Question: In my current project, I have multiple forms for 6 different types of Promotion. My current UI design is to pop up a mini form on run which allows the users to select promotion type and direct them to each form based on the selection.
Instead, I'd like to use 'TreeView' control like 'Windows Explorer' left pane and group them under one main root so that I'll not need to create multiple forms for each type of promotion.
Layout will be like this:

> My question is how can I manage controls from different forms?
If I put all the controls together under one form and show/hide on 'NodeMouseClick' Event, my design view will be very messy.
In 'tab control', I can 'manage a related set of controls under each tab'.
But I think that using tab control for each type of promotion is not the right way to do it.
Any help or suggestion will be very much appreciated!
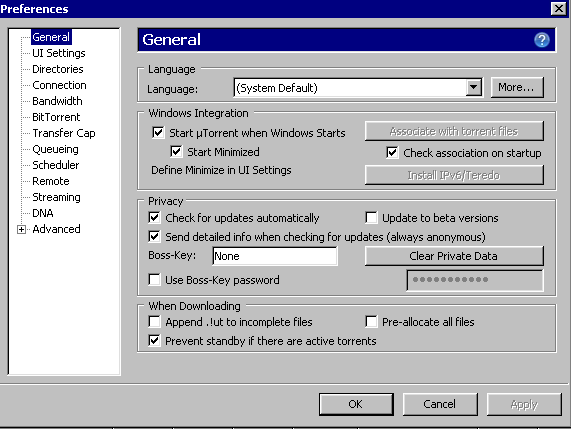
Answer: The easiest way to do this would be to convert your application to <URL> so you can reuse your existing forms.